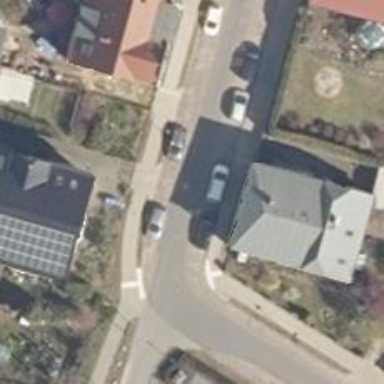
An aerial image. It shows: Residential road with asphalt surface. There are sidewalks on both sides. There is parallel on-street parking available on both sides of the road.